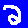
Digit: 2